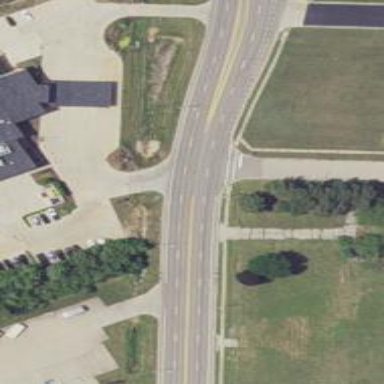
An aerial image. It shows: Solid stop line on the road.